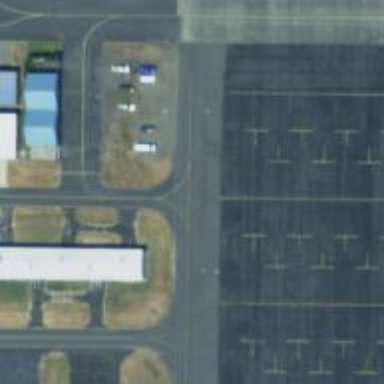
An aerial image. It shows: Image of taxiway at airport.